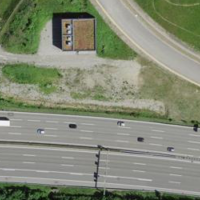
EUNIS habitat code: 57
Species observed at this site:
Falco tinnunculus